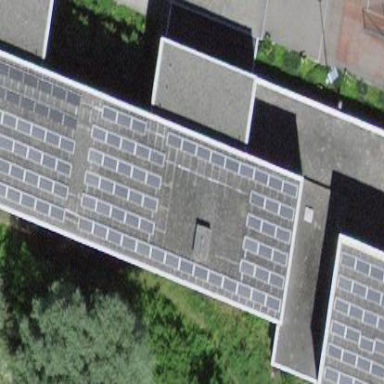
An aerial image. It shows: School building with flat roof.